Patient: sex F, age 19
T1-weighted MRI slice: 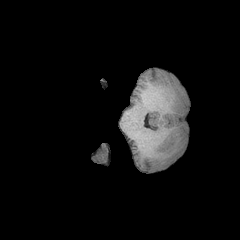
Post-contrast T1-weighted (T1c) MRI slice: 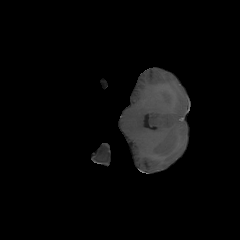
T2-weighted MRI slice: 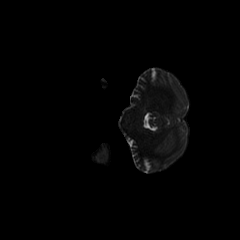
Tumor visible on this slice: no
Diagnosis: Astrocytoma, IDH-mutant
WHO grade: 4